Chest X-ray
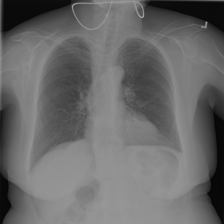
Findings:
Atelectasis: negative
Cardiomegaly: negative
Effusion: negative
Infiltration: negative
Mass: negative
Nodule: negative
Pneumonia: negative
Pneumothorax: negative
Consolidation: negative
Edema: negative
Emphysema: negative
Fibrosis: negative
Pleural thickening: negative
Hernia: negative